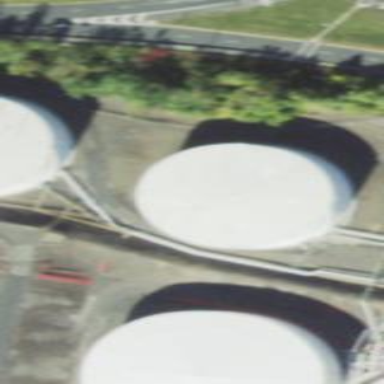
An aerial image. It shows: Building with storage tank.